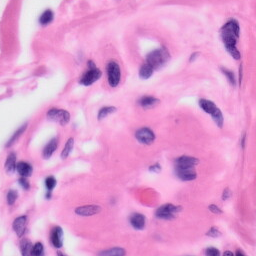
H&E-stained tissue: Skin